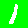
Digit: 1